Question: I have a login page and the main page. After login, I have
'''
public void onSuccess(String result) {
// go to the next page
SDM_Mailer page = new SDM_Mailer();
RootPanel.get().remove(0);
RootPanel.get().add(page);
}
'''
However RootPanel does not accept an EntryPoint object! add() only accepts a Widget! Ok, so I extend Widget
> public class SDM_Mailer extends Widget implements EntryPoint {
But now when I try to edit SDM_Mailer in the GWT Designer, it gives this error:

So exactly how do you create multiple pages, that are not all in the same giant class file or using tab? I know I've done this before but don't remember and with an older version.
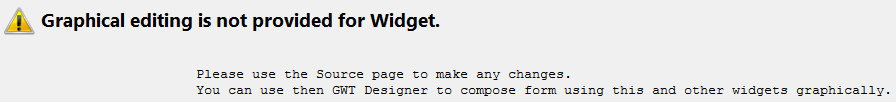
Answer: This is what I ended up doing:
'''
package com.example.client;
import java.util.logging.Logger;
import com.google.gwt.core.client.EntryPoint;
import com.google.gwt.core.shared.GWT;
import com.google.gwt.event.logical.shared.ValueChangeEvent;
import com.google.gwt.event.logical.shared.ValueChangeHandler;
import com.google.gwt.user.client.History;
import com.google.gwt.user.client.ui.RootPanel;
public class Controller implements EntryPoint {
private static Controller instance;
private static final Logger log = Logger.getLogger(Controller.class.getName());
// I have a feeling GWT does not respect private constructors, or else it uses some other voodoo.
private Controller(){}
public static Controller getInstance() {
if (instance == null) instance = new Controller();
return instance;
}
@Override
public void onModuleLoad() {
String token = History.getToken();
log.info("****************************** token:"+token);
History.addValueChangeHandler(new ValueChangeHandler<String>() {
@Override
public void onValueChange(ValueChangeEvent<String> event) {
navigate(event.getValue());
} // onValueChange
});
if (token == null || token.length() == 0) History.newItem(Login.TOKEN); // no token
else navigate(token); // restore app state
}
private static void navigate(String token) {
RootPanel rootPanel = RootPanel.get("gwtApp");
if (rootPanel.getWidgetCount() > 0) rootPanel.remove(0); // clear the page
if (Login.TOKEN.equals(token)) {
Login page = Login.getInstance();
page.onModuleLoad();
} else if (MainApp.TOKEN.equals(token)) {
MainApp page = MainApp.getInstance();
page.onModuleLoad(); // display the page
// page.setAuthenticated(true);
// page.setUsername(email);
}
}
} // Controller
'''
In your *.gwt.xml file:
'''
<entry-point class='com.example.client.Controller' />
'''
Now when you want to go to a new page:
'''
History.newItem(Login.TOKEN);
'''
This seems quite familiar and is probably what I came up with a few years ago.